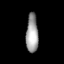
Tissue: lung
Cell type: Endothelial cells
Senescence score: 0.5528
Nuclear area (px): 459
Mean DAPI intensity: 158.098